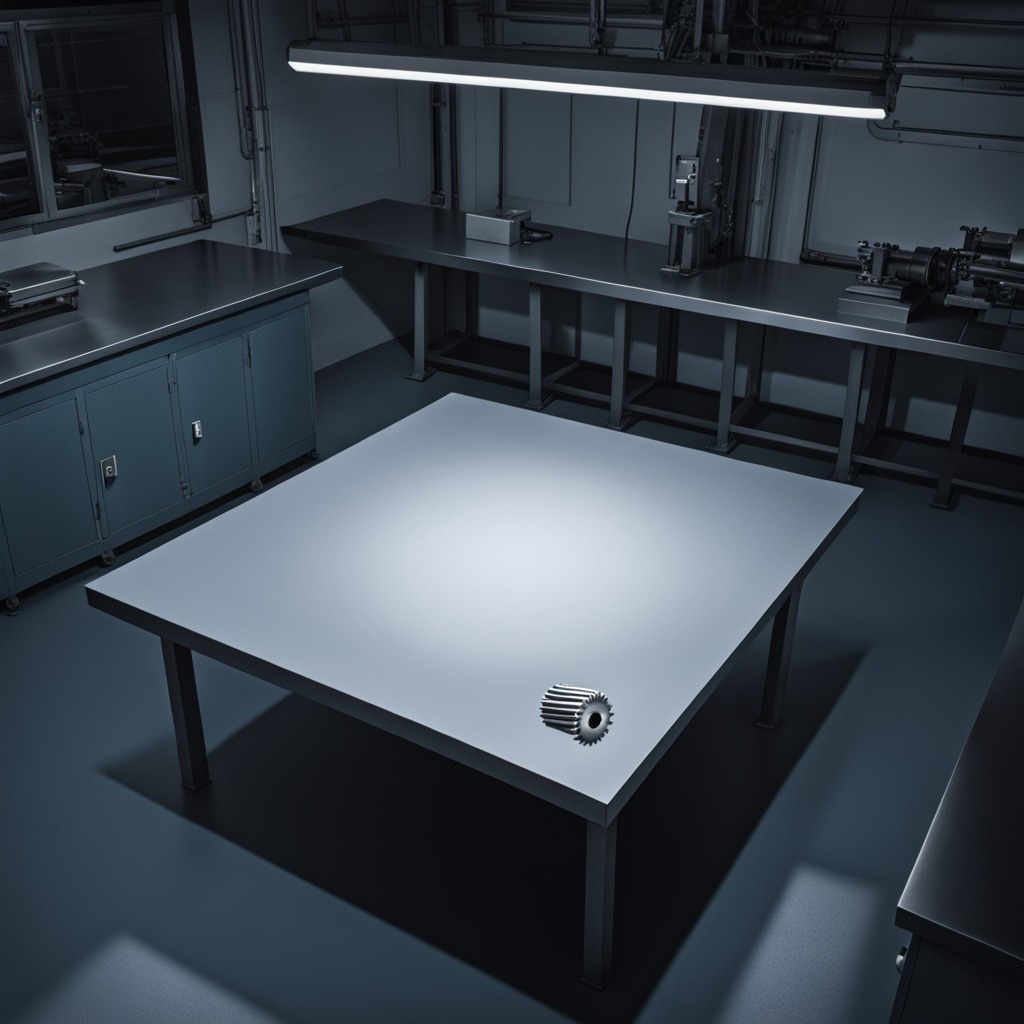
A steel gear with teeth is lying on a clean empty table in a basement in the evening.